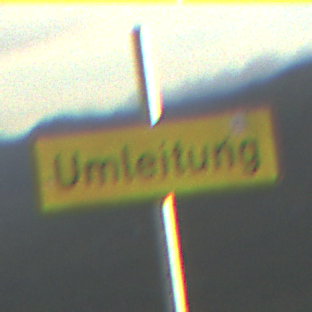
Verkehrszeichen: Umleitungsankuendigung
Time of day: SunriseSunset
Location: Outdoor (Nature)
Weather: PartlyCloudy
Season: Summer
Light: Natural